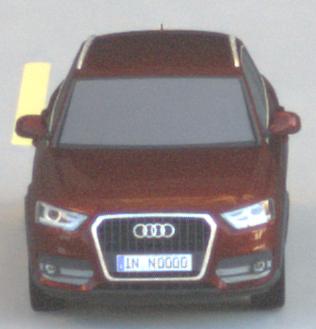
Make: Audi
Model: Q3 1.4 TFSI
Detailed model: Q3 (8U)
Model produced from: 2013/07
Model produced until: 2014/10
Doors: 5
Color: red
Road condition: wet road
Daytime: sunrise or sunset
Contrast: medium contrast